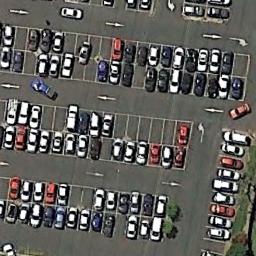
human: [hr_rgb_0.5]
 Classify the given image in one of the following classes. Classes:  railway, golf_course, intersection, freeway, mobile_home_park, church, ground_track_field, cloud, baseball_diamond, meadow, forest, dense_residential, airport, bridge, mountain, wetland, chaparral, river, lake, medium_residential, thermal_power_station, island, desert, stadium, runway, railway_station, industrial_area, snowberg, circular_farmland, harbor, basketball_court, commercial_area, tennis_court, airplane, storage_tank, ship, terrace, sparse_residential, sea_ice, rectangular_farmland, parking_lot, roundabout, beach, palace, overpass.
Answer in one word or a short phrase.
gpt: parking_lot